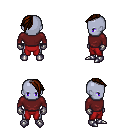
a pixel art fantasy rpg character, male body template, dark elf, purple skin, maroon long-sleeve shirt, red pants, brown long mohawk hairstyle, metal gloves, metal boots, four views (front, back, left, right), 2x2 character sprite sheet, small pixel art, hard edges, no anti-aliasing